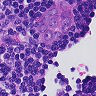
Metastatic tissue present: yes